Interaction volume radius: 10 \u00c5
Interaction volume height: 20 \u00c5
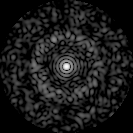
Disorder parameter: 0.8104